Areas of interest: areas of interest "Shenzhou Bird Park"
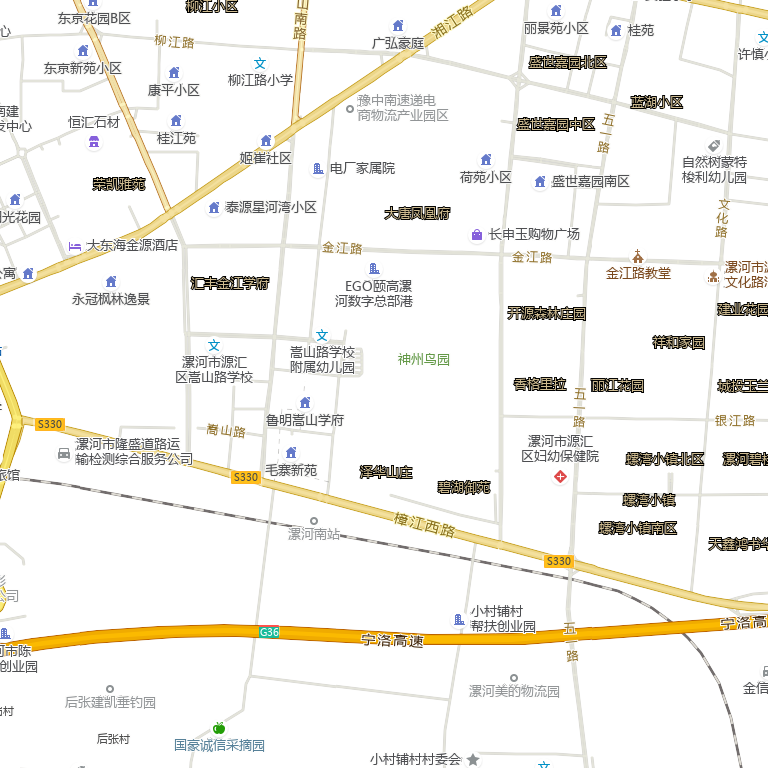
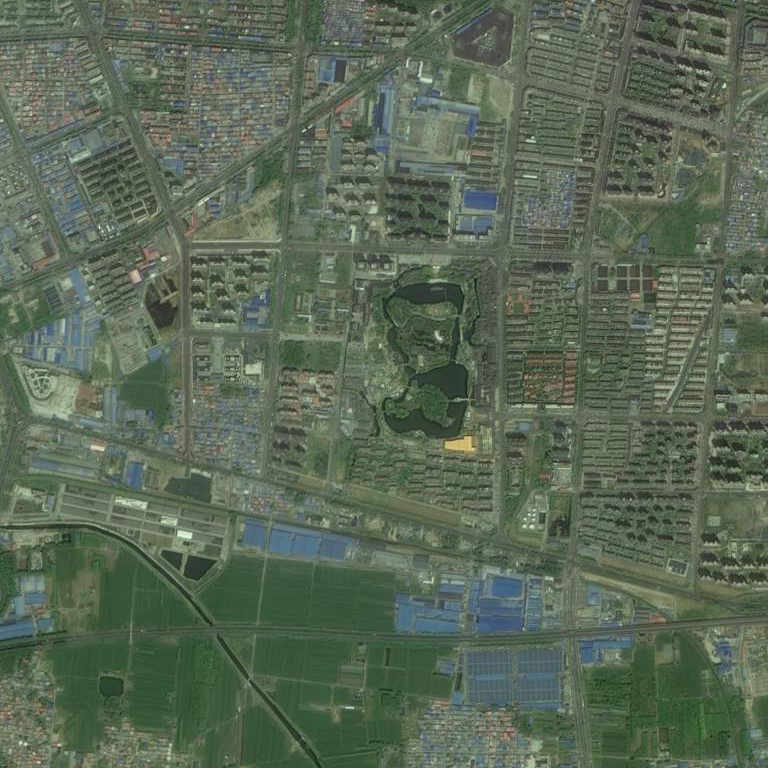